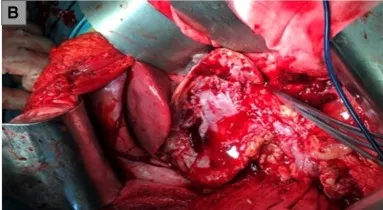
Exposure of the surgical field, and ,the clamping of the renal artery.
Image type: medical_photograph (other_medical_photograph)